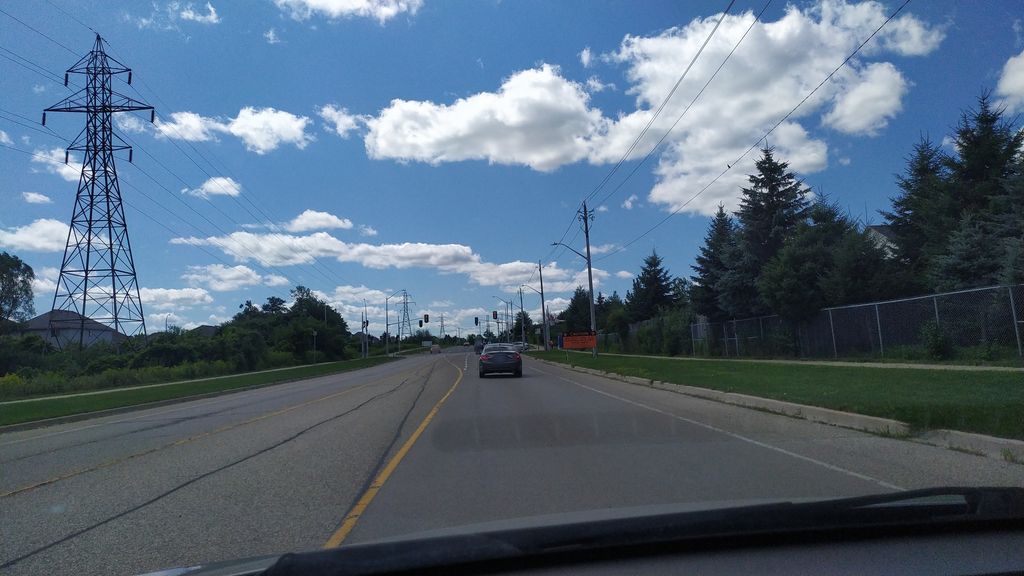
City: kitchener-waterloo